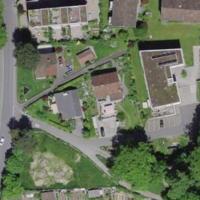
EUNIS habitat code: 55
Species observed at this site:
Juglans regia
Allium ursinum
Ficaria verna
Arum maculatum
Luzula sylvatica
Lamium galeobdolon